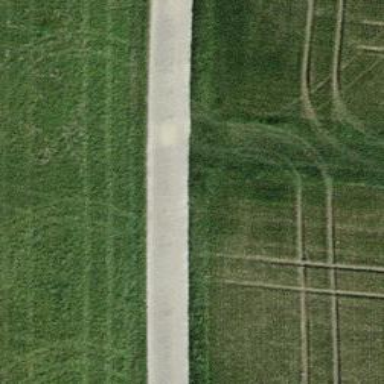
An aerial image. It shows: Well-maintained track road with grade 1 tracktype.